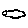
Label: cloud